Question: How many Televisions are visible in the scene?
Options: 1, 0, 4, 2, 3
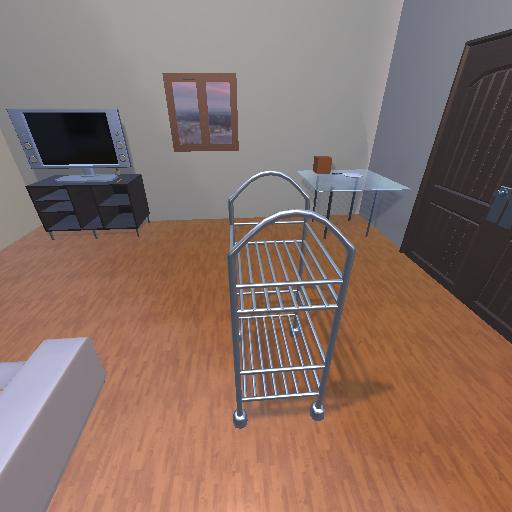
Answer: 1